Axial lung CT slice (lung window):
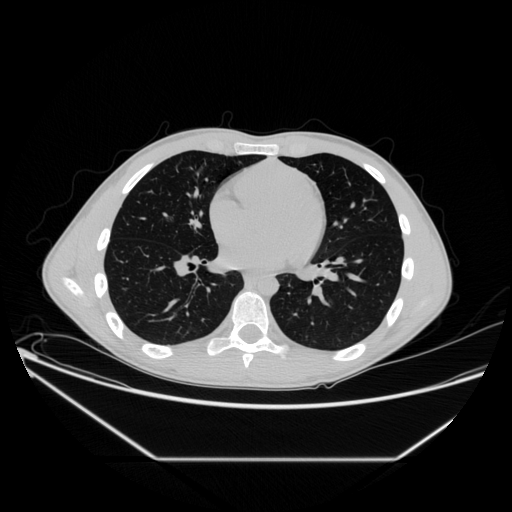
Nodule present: no